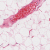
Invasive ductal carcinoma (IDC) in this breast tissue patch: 0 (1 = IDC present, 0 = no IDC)